Question: My <URL> is saying:
'''
Visual Studio - develop for Windows
X Visual Studio not installed; this is necessary for Windows development.
Download at https://visualstudio.microsoft.com/downloads/.
Please install the "Desktop development with C++" workload, including all
of its default components.
'''

How can I fix this problem?
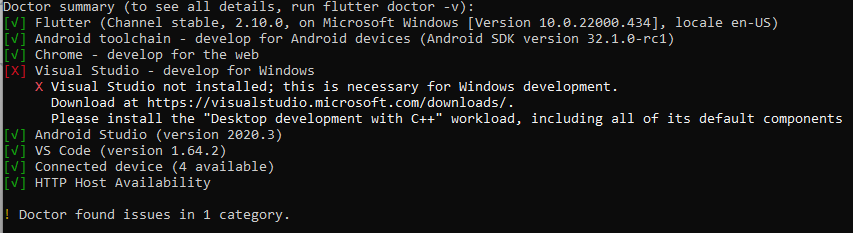
Answer: It's basically saying that if you want to develop your Flutter application for Windows you will need to install Visual Studio 2022 and while installing Visual Studio 2022 you will need to download this:
Also, you have to install the third link in this: <URL>
You could also get development with the C++ tool after installing Visual Studio and then navigating to tool - - .
<URL>